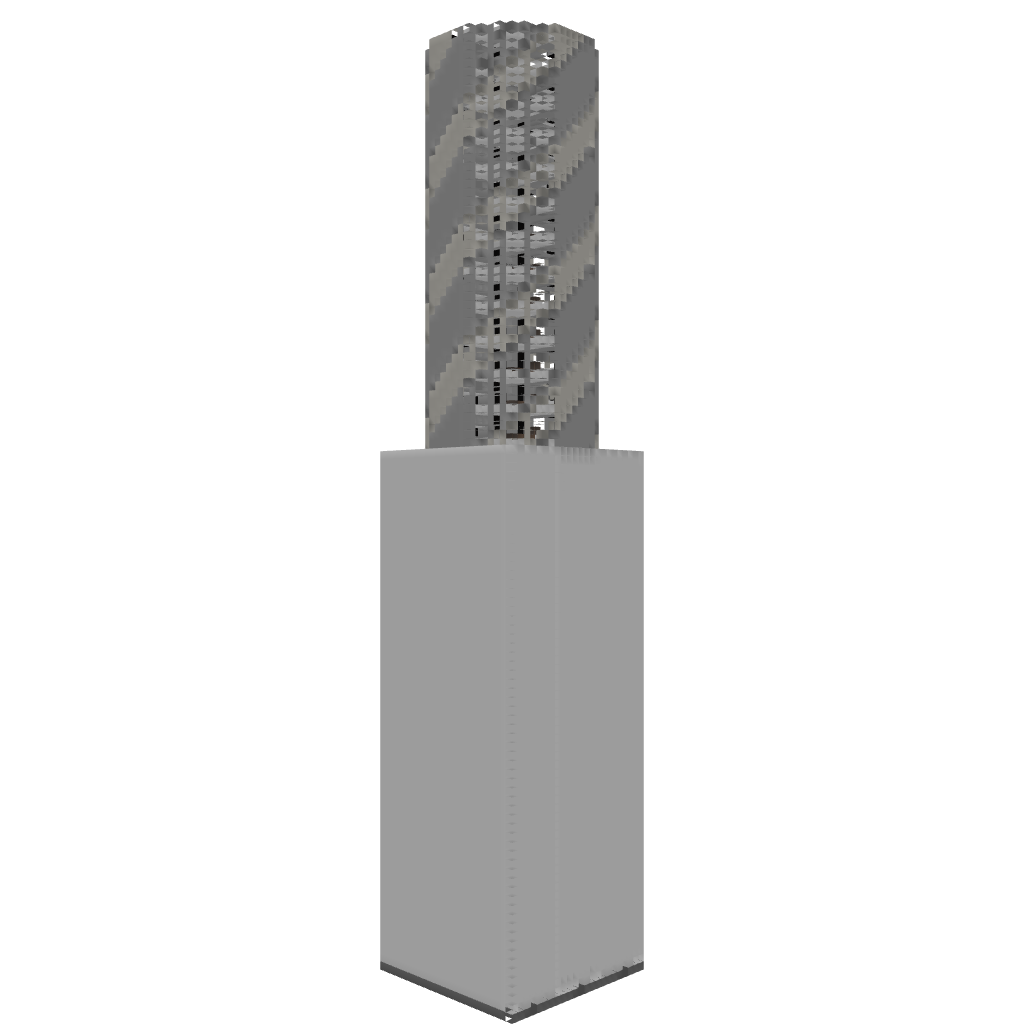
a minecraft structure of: Spiral tower